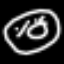
Label: donut